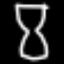
Label: hourglass